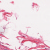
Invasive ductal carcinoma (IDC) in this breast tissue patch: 0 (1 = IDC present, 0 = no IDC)